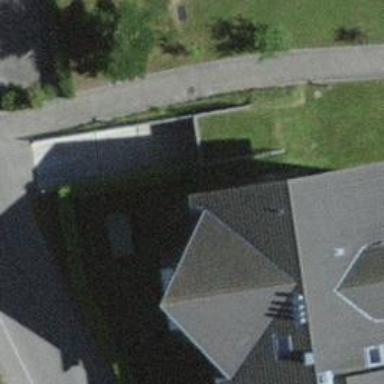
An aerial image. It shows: Parking entrance.